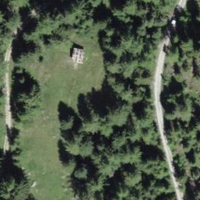
EUNIS habitat code: 43
Species observed at this site:
Periparus ater